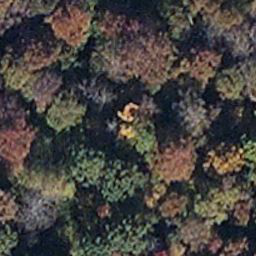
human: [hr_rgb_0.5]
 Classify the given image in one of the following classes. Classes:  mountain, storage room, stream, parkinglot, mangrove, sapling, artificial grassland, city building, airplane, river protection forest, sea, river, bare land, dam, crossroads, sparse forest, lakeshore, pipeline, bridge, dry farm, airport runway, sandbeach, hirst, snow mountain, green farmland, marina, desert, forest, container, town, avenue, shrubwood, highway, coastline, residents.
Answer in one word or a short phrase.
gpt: mangrove